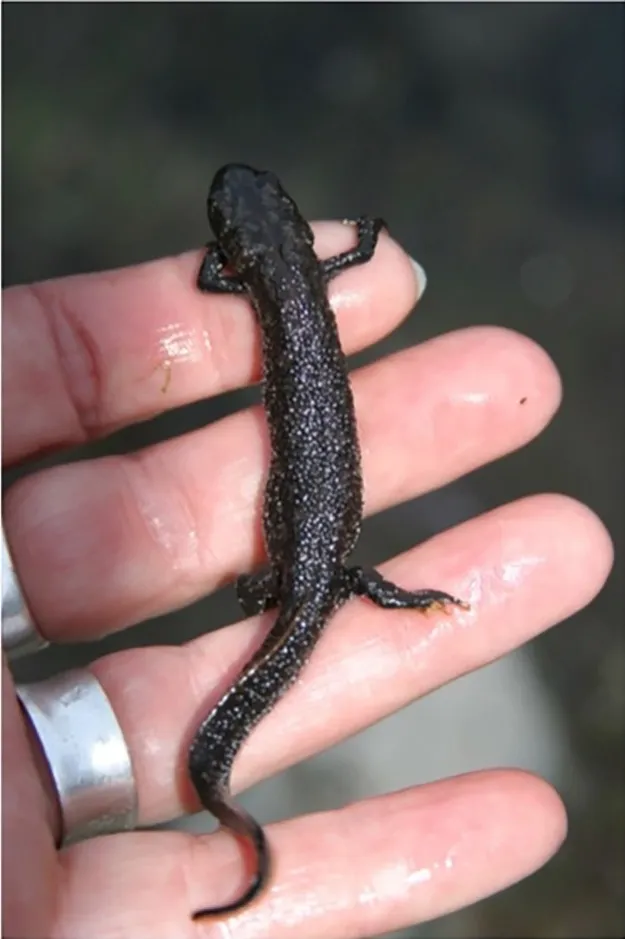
Developing affective relationships with nature by way of significant experiences when saving the life of an animal, here by handling the species: carrying a great crested newt in one's hand. Photo: Martina Kiibus.
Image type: medical_photograph (other_medical_photograph)